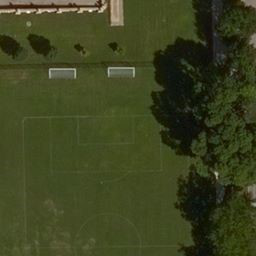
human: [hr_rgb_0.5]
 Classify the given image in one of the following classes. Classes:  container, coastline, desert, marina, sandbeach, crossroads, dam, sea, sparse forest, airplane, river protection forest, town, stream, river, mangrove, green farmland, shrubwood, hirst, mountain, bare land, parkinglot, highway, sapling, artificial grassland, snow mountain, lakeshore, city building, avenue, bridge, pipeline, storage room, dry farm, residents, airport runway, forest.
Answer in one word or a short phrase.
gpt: artificial grassland